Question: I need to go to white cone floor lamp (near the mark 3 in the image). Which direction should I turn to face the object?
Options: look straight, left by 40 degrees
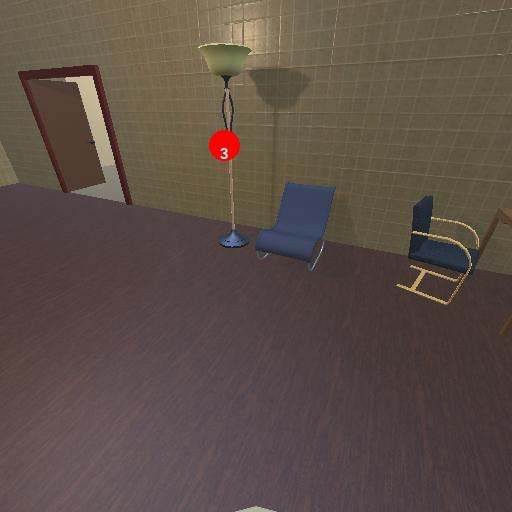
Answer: look straight